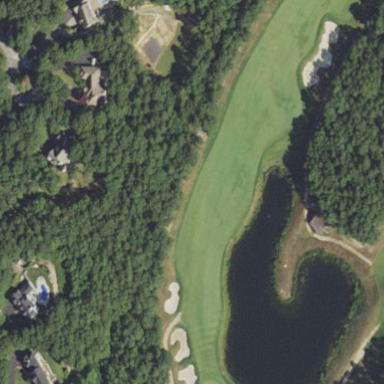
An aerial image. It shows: Golf fairway surrounded by grass.